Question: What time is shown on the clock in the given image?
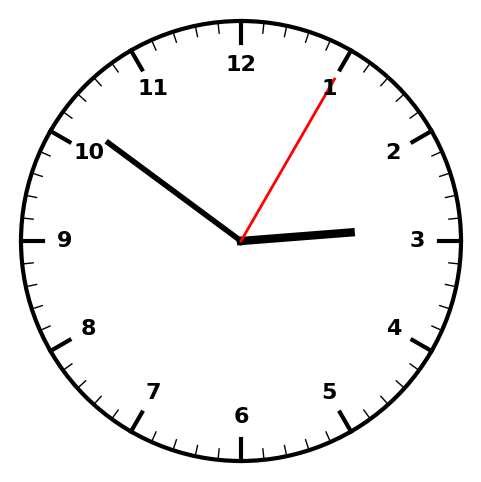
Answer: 02:51:05